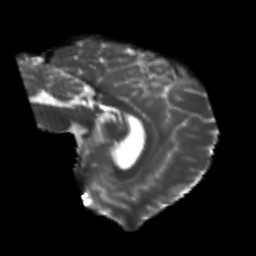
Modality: T2w
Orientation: sagittal
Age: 21
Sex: male
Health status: healthy
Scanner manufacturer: philips
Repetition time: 7.389 s
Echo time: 0.08599 s